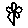
Label: flower